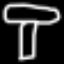
Label: mushroom